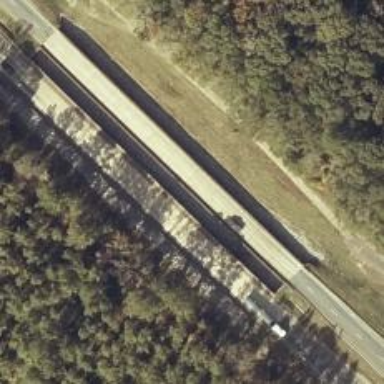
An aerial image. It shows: Bridge on trunk expressway with dual carriageway.